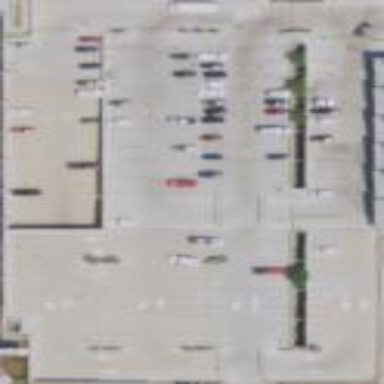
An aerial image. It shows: Multi-storey parking building.